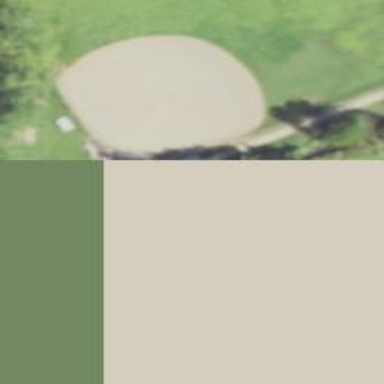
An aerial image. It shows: Baseball pitch for leisure land.